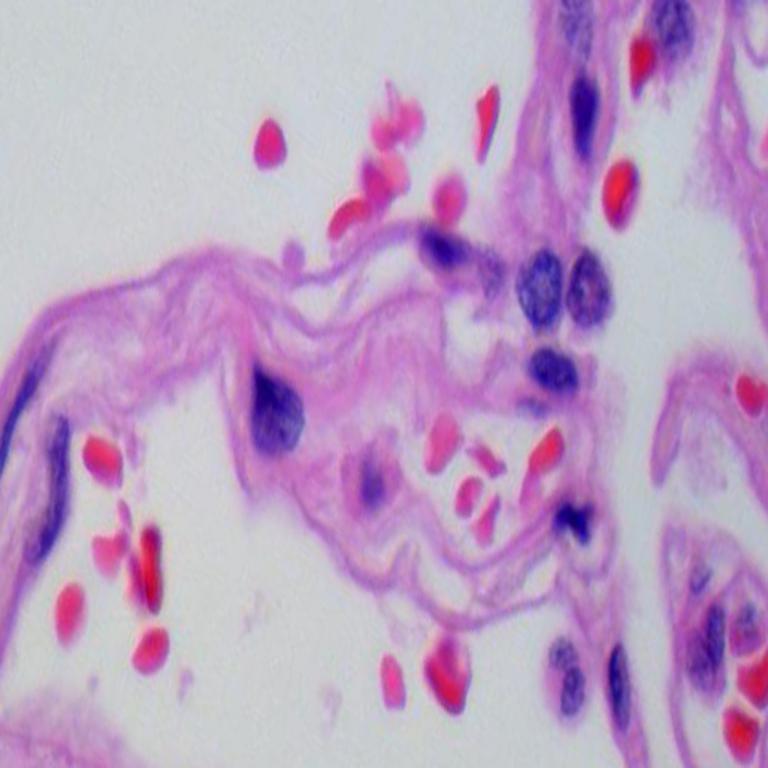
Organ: lung
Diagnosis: benign